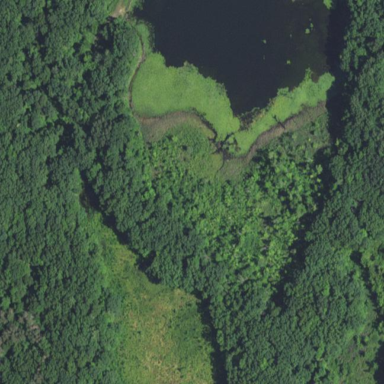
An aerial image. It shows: Marsh wetland.